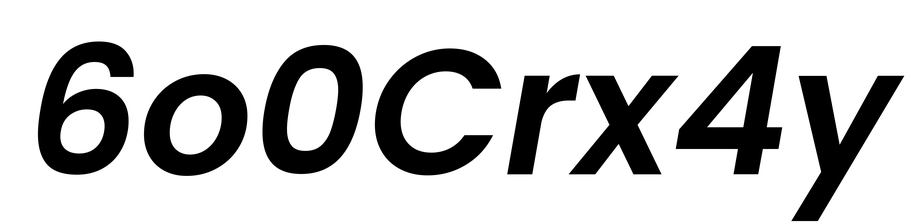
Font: Poppins-SemiBoldItalic